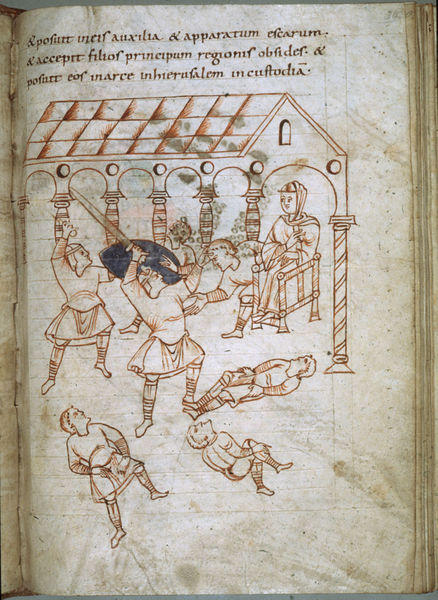
Titel: Makkabäer-Handschrift
Standort: Herkunftsort: Reichenau, Kloster St. Gallen (EU - D - BW)
Institution: Leiden, Universitätsbibliothek
Schlagwörter: blau, kampf, männer, stuhl, säule, säulen, haus, rot, barock, mord, tod, tot, rokoko, schrift, sitz, vergilbt, linien, gewalt, könig, soldaten, thron, schild, buch, kloster, schwert, text, leichen, tote, buchseite, flecken, pergament, leichnam, rundbögen, mönche, miniatur, handschrift, zeichung, buchmalerei, byzantinisch, schwerthieb, hieb, turnier, buchkunst, leichname, anike, turneir, rokokp